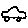
Label: car